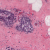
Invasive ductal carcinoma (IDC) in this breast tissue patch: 1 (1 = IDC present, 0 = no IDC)